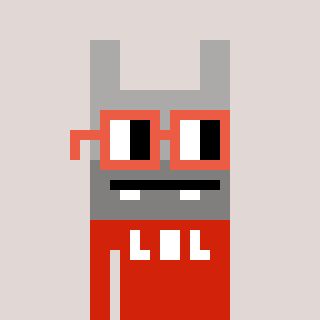
a pixel art character with square orange glasses, a rabbit-shaped head and a red-colored body on a warm background